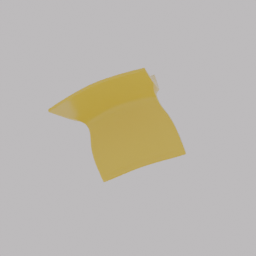
Label: furniture